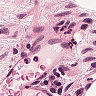
Metastatic tissue present: no